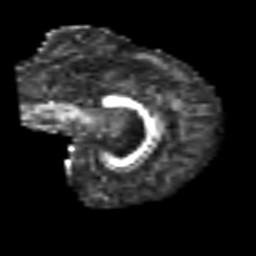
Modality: FA
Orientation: sagittal
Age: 68
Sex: female
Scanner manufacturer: siemens
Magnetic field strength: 3 T
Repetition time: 6.1 s
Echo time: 0.101 s